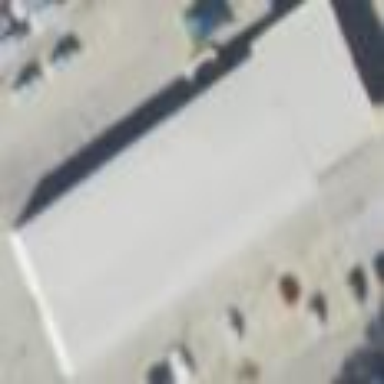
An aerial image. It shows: Building that serves as storage rental shop.